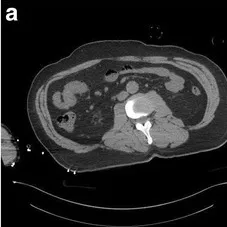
A; Absence of free air outside the bowel.
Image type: radiology (ct)